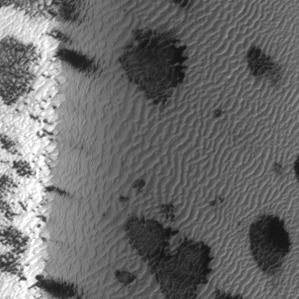
Label: frost